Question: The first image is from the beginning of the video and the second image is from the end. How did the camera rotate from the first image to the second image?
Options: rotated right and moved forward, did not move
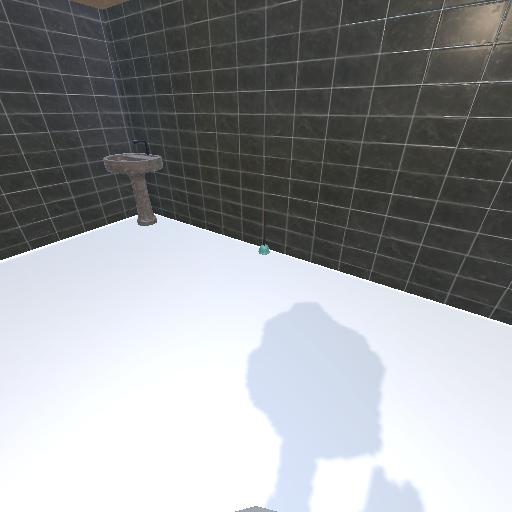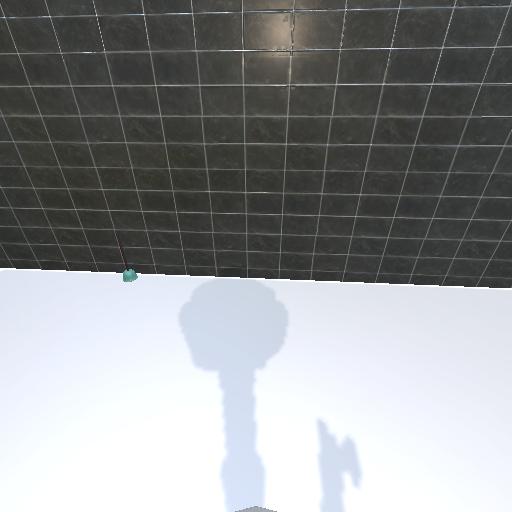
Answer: rotated right and moved forward